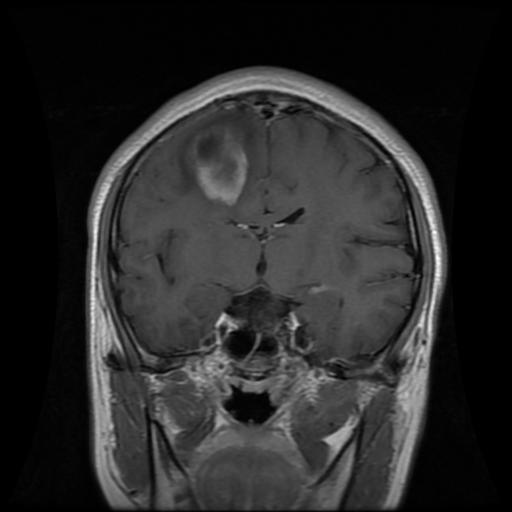
Label: glioma